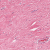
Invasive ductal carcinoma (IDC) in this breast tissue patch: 0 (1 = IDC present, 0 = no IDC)